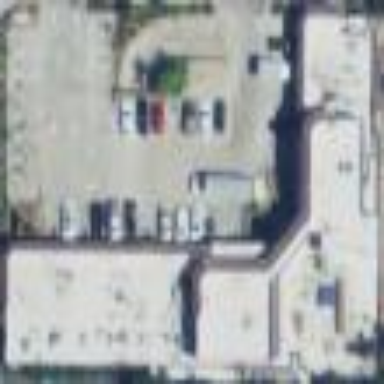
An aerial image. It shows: Retail building.